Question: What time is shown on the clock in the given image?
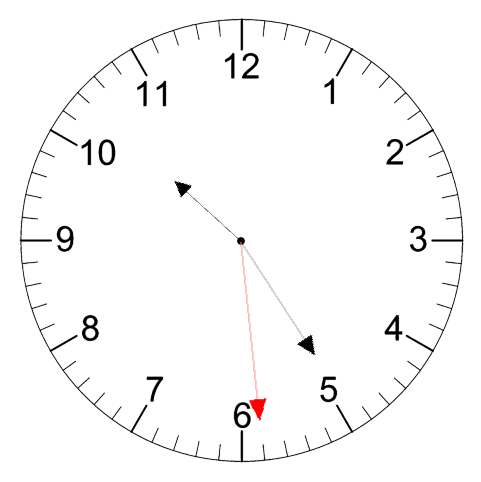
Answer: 10:24:29